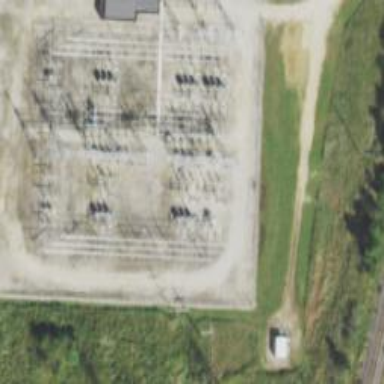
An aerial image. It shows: Switch for power supply.